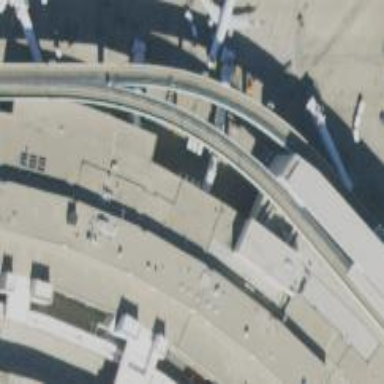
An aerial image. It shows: Information terminal.